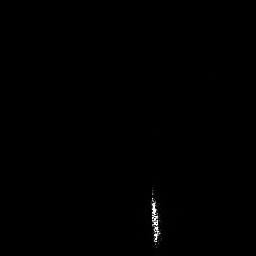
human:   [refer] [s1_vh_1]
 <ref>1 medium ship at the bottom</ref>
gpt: <box>[[57, 72, 62, 96, 0]]</box>